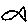
Label: fish